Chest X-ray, PA view. Patient: 54 years old, sex F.
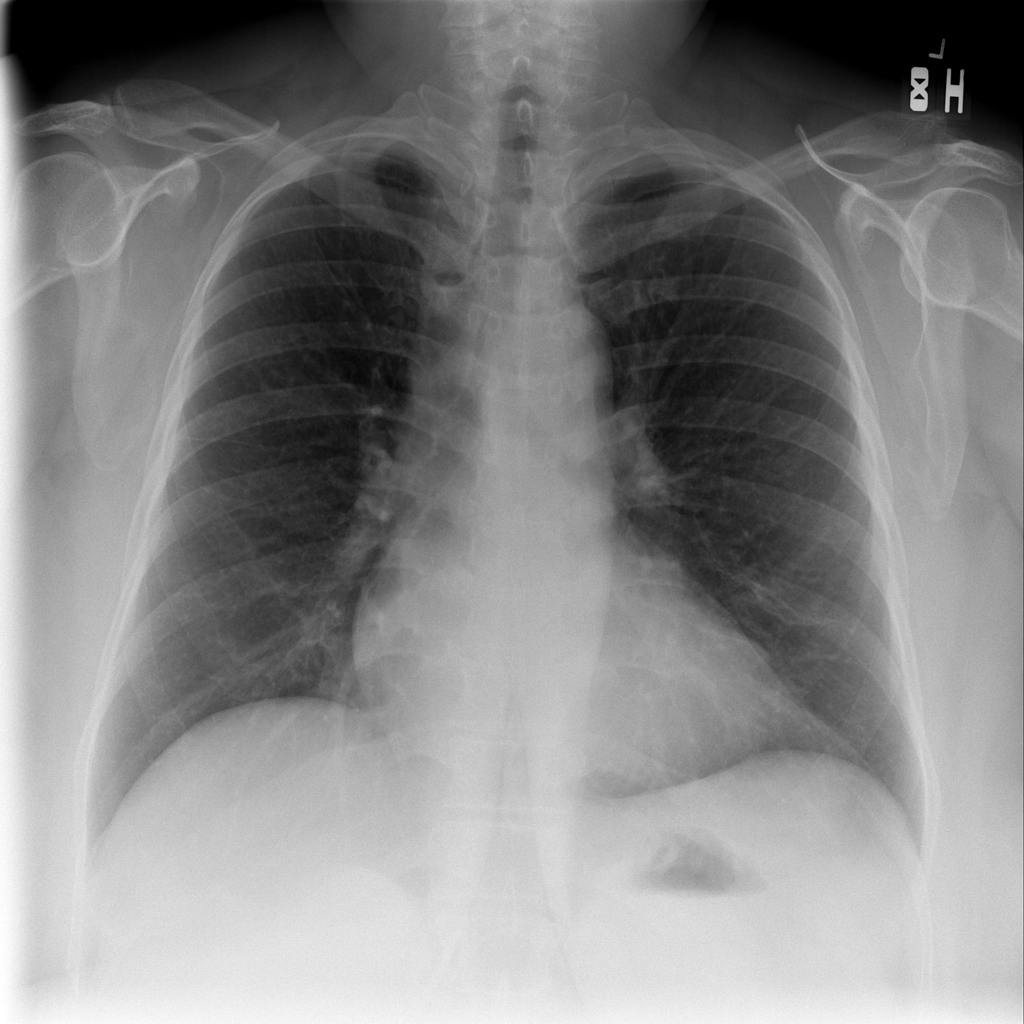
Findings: No Finding